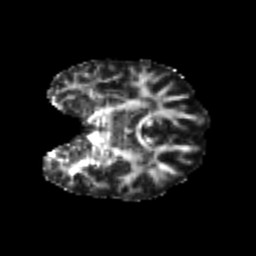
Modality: FA
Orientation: coronal
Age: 21
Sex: female
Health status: healthy
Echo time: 0.074 s